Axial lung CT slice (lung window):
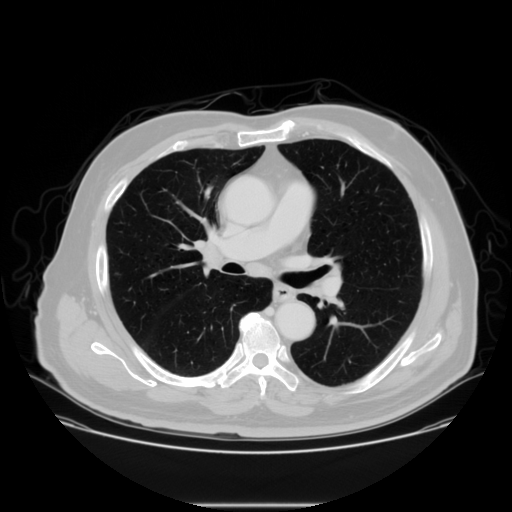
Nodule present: no